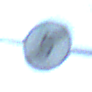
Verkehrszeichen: EndeGeschwindigkeit5
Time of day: MorningAfternoon
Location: Outdoor (Nature)
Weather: Clear
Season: Winter
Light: Natural